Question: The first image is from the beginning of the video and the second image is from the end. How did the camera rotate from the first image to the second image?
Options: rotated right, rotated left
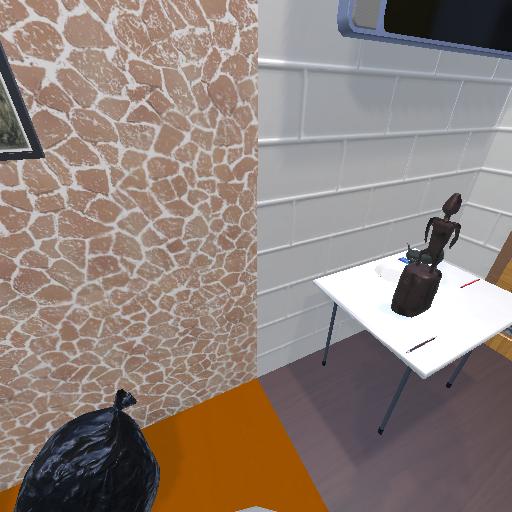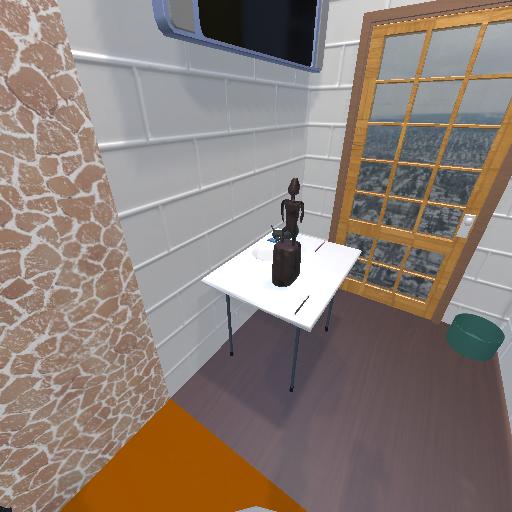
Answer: rotated right